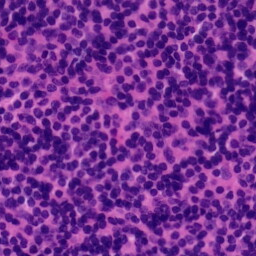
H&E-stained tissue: Tonsil